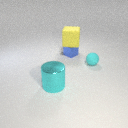
small cyan rubber sphere to the right of small blue metal cube